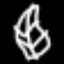
Label: leaf